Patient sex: F
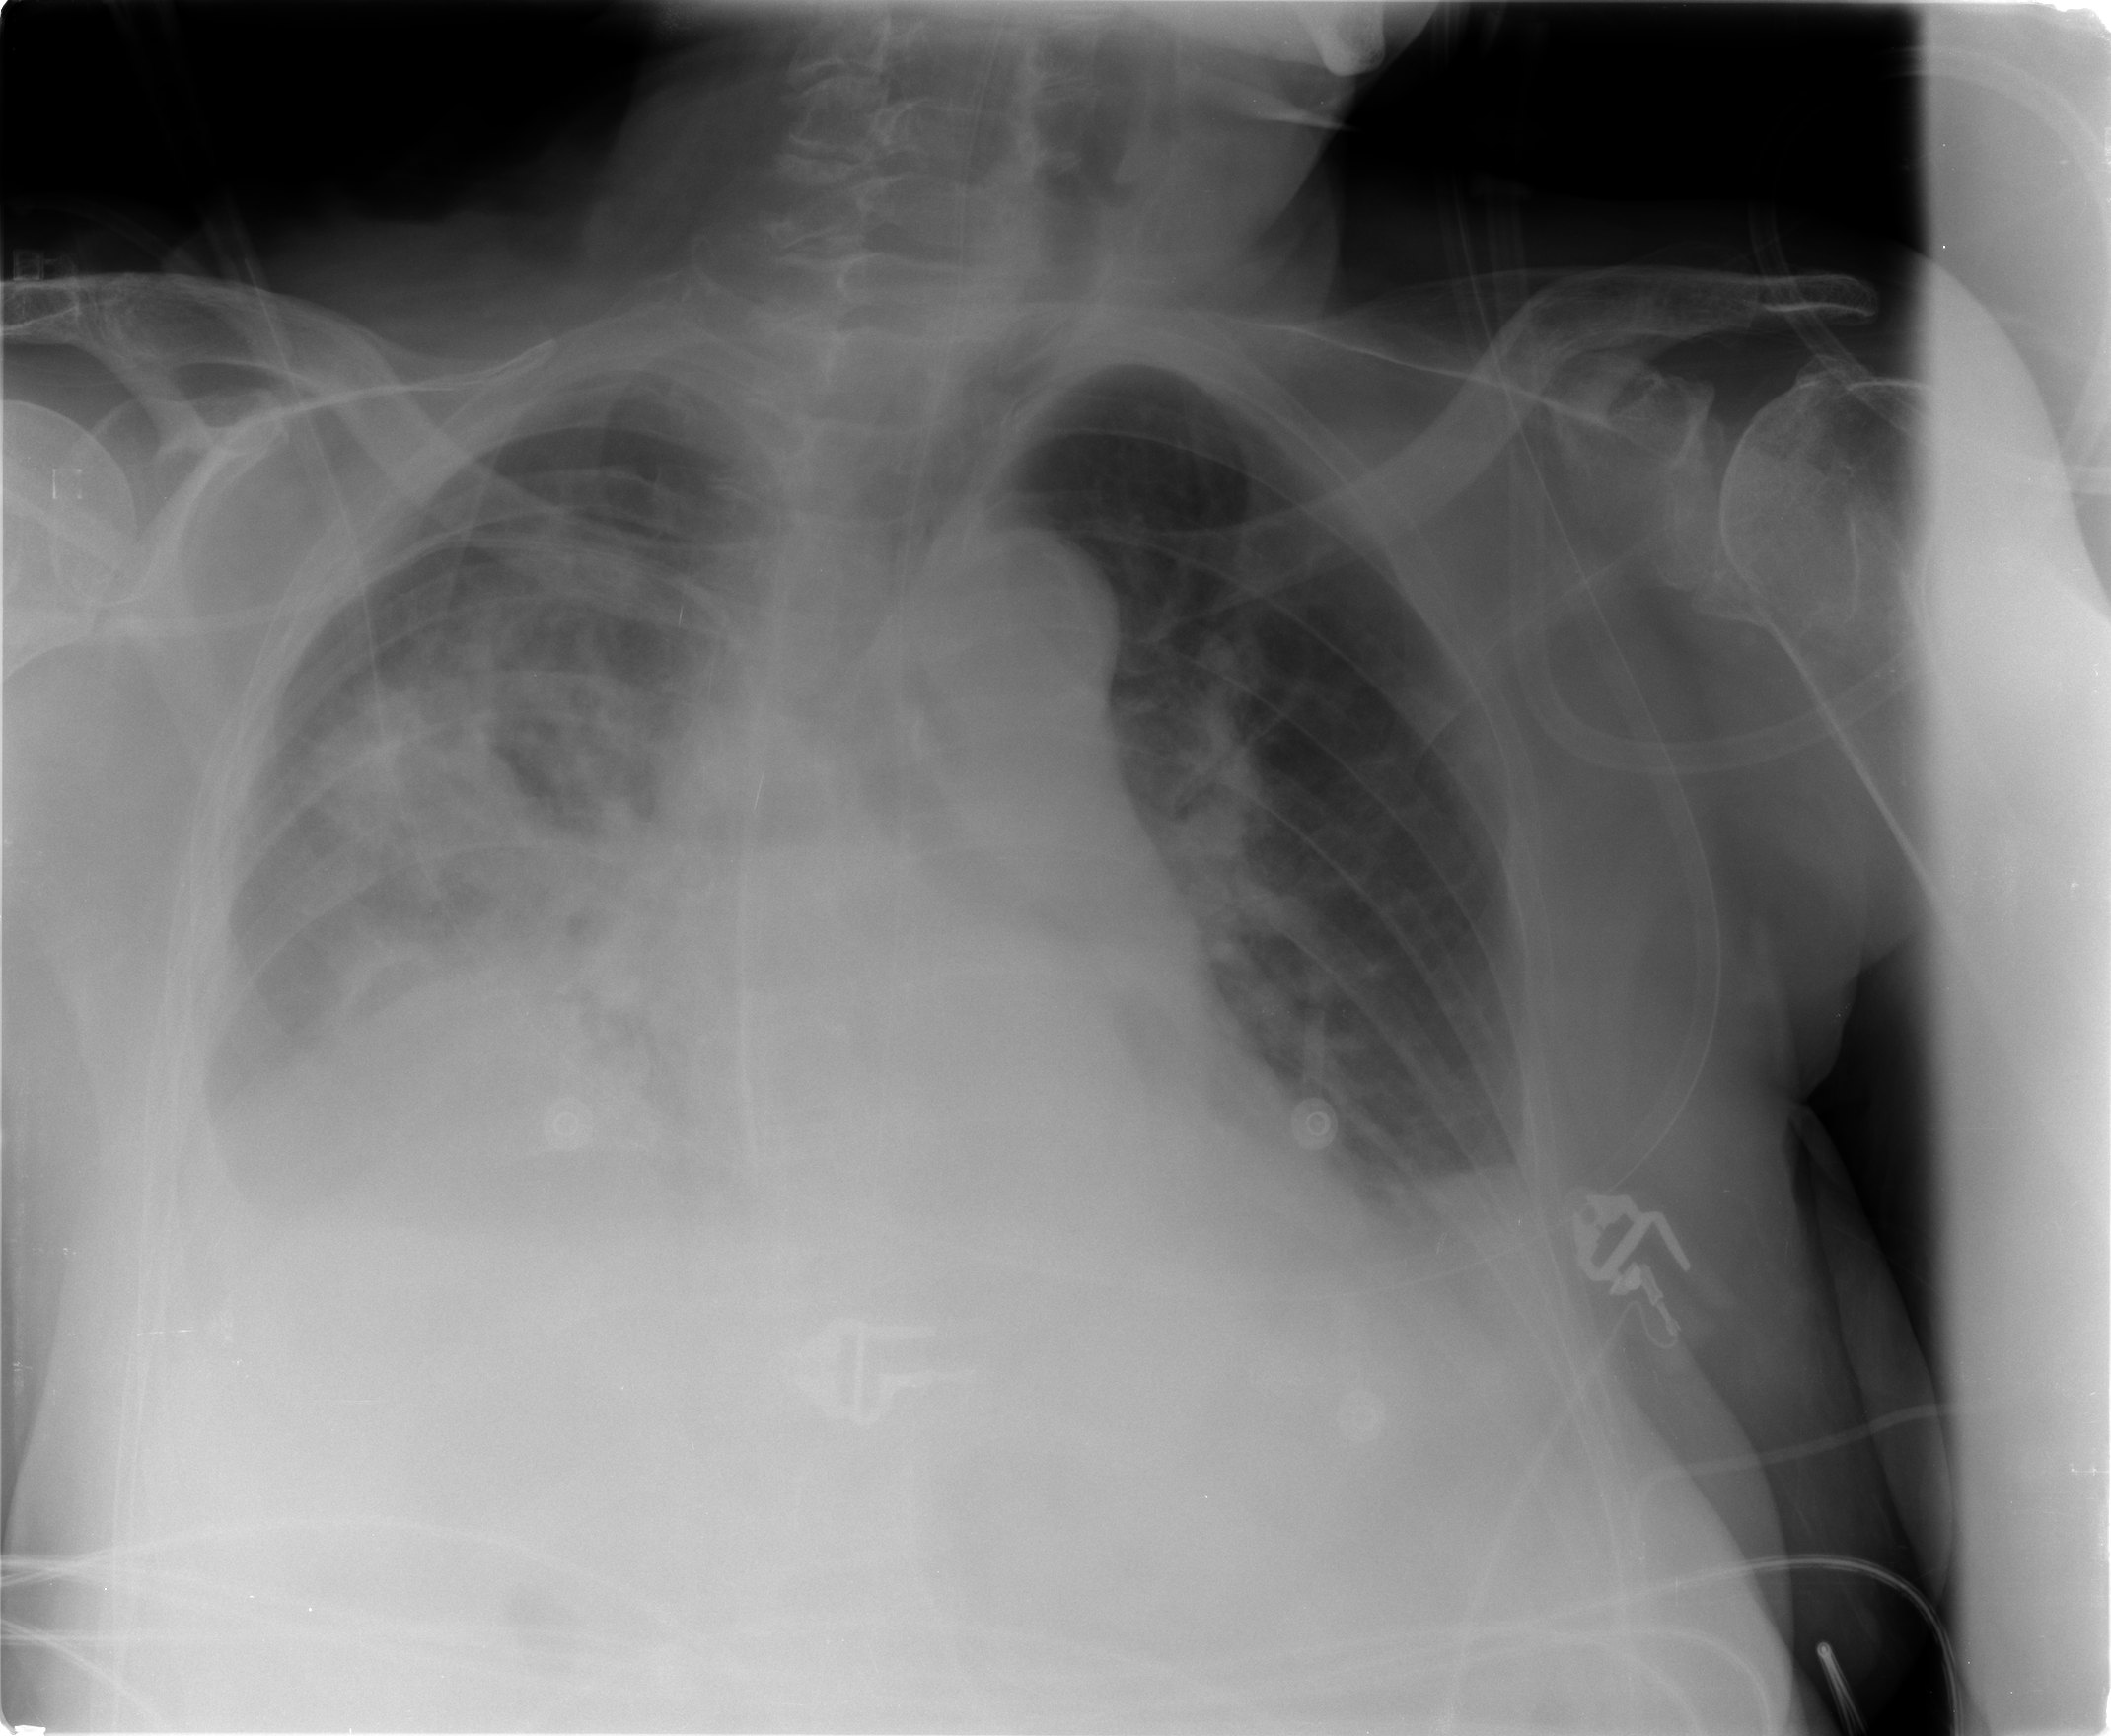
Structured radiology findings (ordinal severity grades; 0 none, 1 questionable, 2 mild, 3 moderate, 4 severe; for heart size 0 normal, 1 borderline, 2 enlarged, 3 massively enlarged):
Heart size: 2
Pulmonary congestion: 2
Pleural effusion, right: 2
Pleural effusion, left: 2
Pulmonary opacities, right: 3
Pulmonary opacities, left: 2
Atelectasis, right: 3
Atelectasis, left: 2